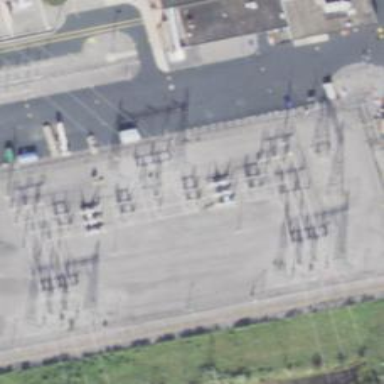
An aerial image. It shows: Switch used for power control.